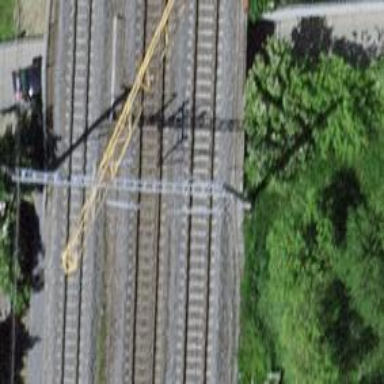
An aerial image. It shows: Railway bridge with electrified contact lines.